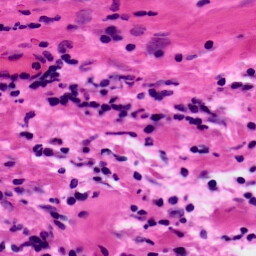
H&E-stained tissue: Ovarian